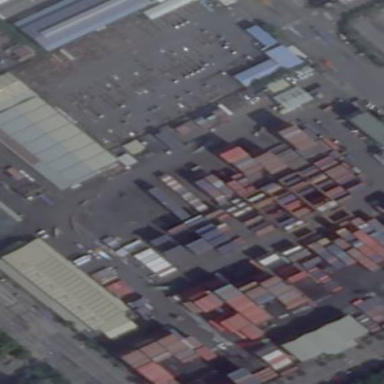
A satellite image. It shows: Industrial area.